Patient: sex M, age 48
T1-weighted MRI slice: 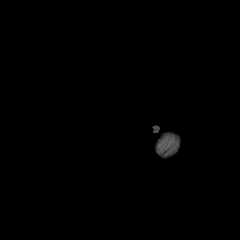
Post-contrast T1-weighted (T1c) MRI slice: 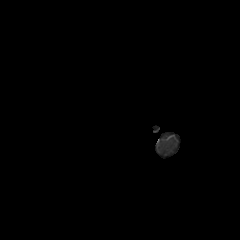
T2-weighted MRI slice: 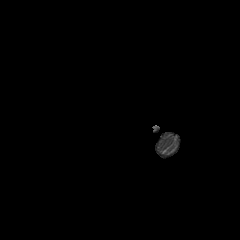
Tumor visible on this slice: no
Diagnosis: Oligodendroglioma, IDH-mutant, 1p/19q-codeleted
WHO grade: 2